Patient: sex F, age 65
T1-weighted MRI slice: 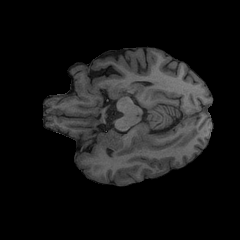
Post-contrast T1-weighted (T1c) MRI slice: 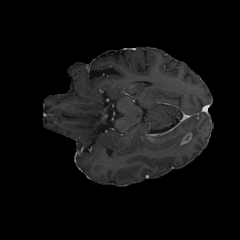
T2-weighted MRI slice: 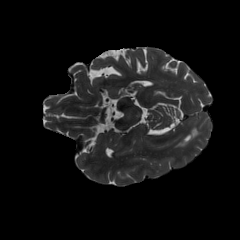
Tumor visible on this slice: yes
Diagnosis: Glioblastoma, IDH-wildtype
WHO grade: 4